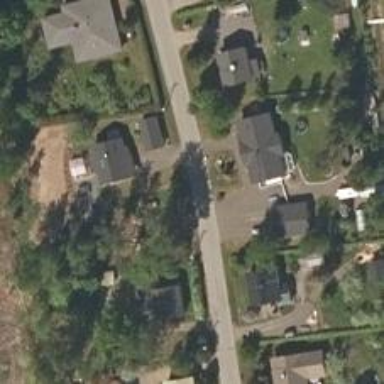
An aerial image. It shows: Residential road with asphalt surface.